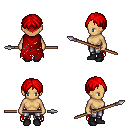
a pixel art fantasy rpg character, female body template, human, tanned skin, red tattered cape, metal pants, red parted hairstyle, black shoes, spear, four views (front, back, left, right), 2x2 character sprite sheet, small pixel art, hard edges, no anti-aliasing